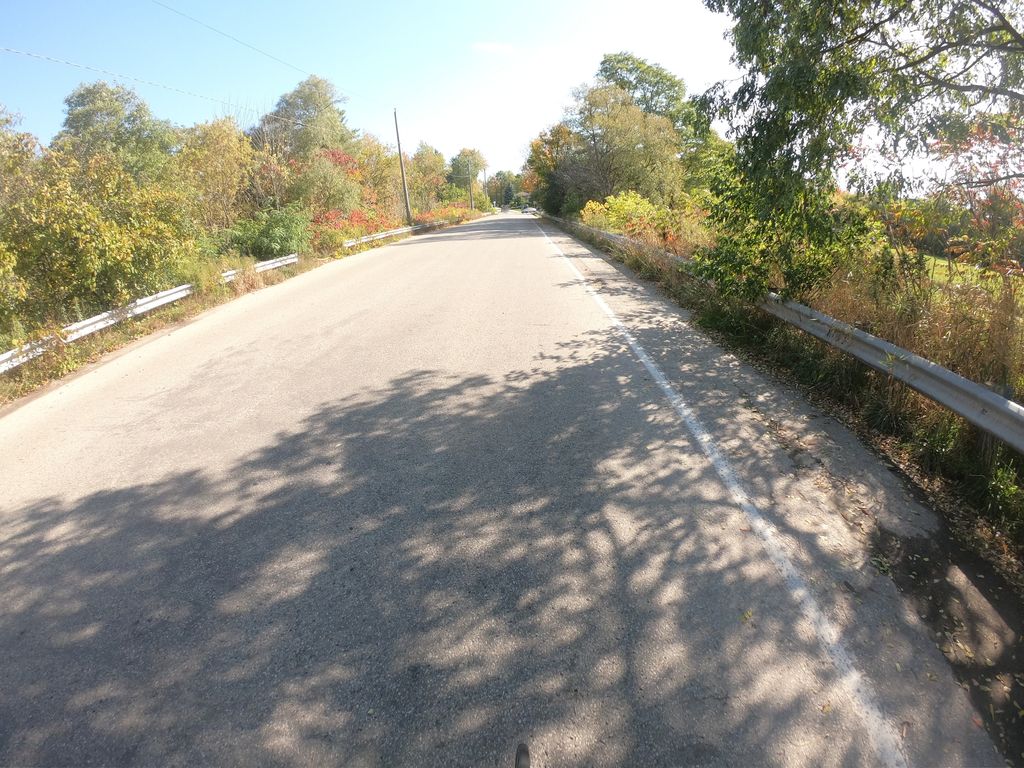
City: kitchener-waterloo